Question: I'm trying to modify the hosts file ( so i add the lines to it ) , host file which is on c:\windows\system32\drivers\etc
I've added a dataGridView with two columns in my form ( URL and RedirectTo ), now it looks something like this :

what i want to do is to read the current value of dataGrid and append them to a the hosts file, so the text file will look like this :
![enter image description here][2]
How to access the columns values and read them in order to append them to the hosts file ( End of file ) in the following format :
'''
www.algerie-actualites.com www.monde-presse.com
algerie-actudz.com/ www.monde-presse.com
'''
(I'm not using any DataSet / Database to read data from, the user may type these web addresses in the DataGridView!!)
Any help would be highly appreciated.
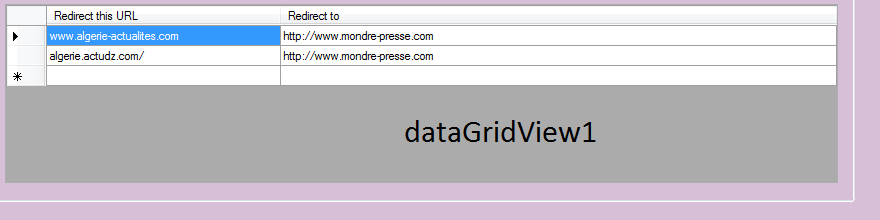
Answer: Try this approach:
'''
var lines = grid.Rows.Cast<DataGridViewRow>()
.Select(r => String.Join(" ", r.Cells.Cast<DataGridViewCell>()
.Select(c => c.Value)) + Environment.NewLine);
System.IO.File.AppendAllLines(path, lines);
'''